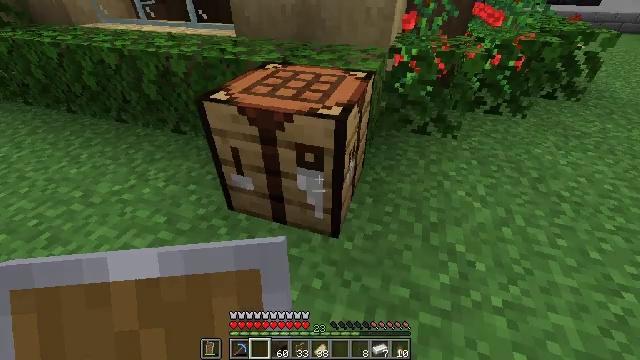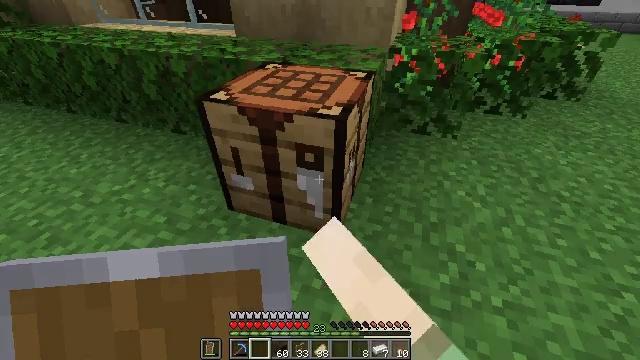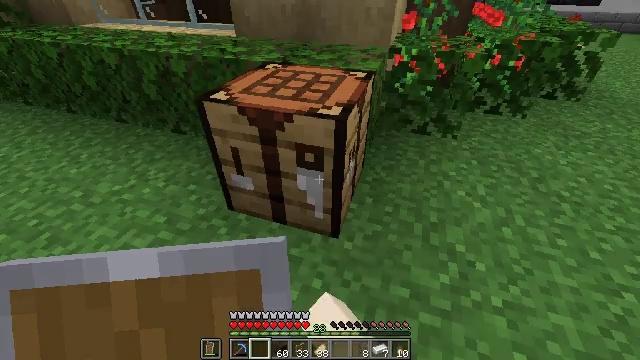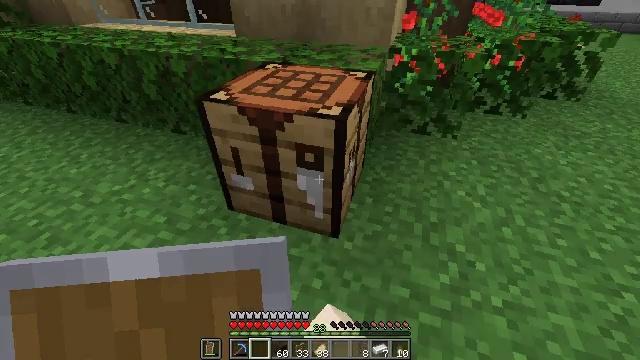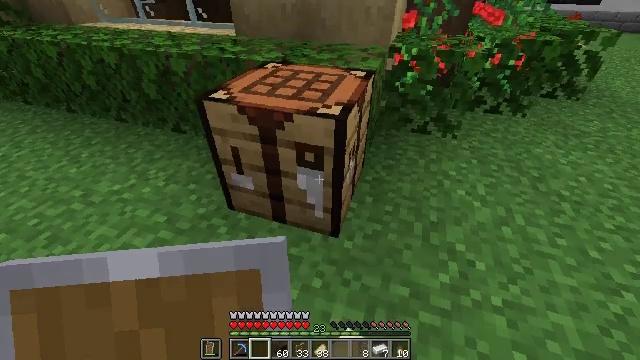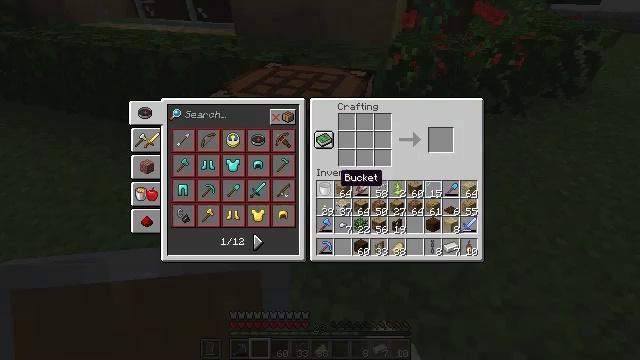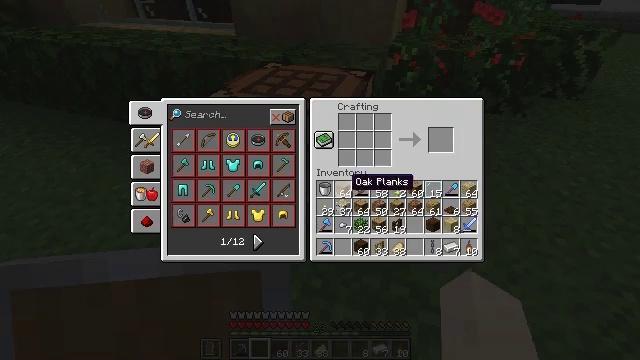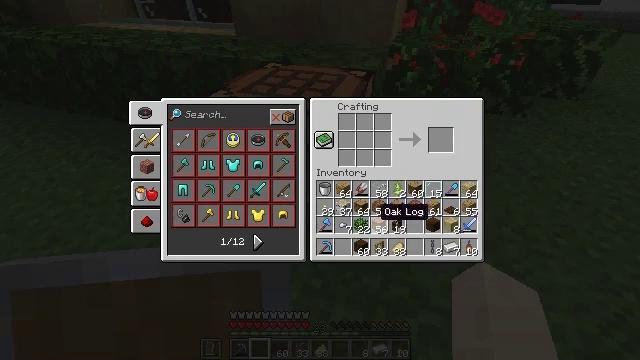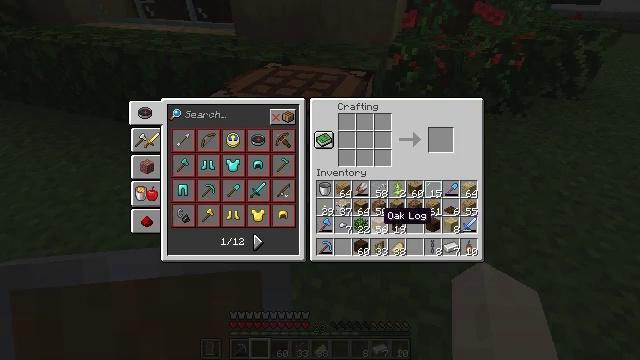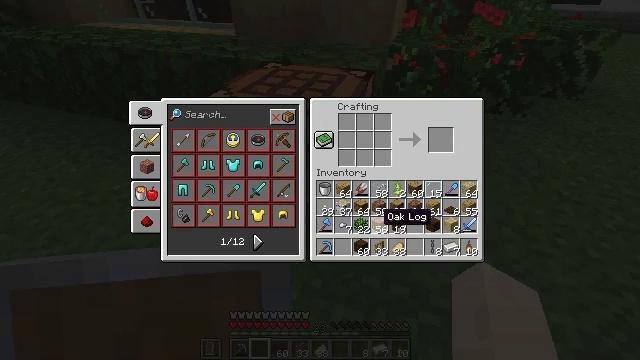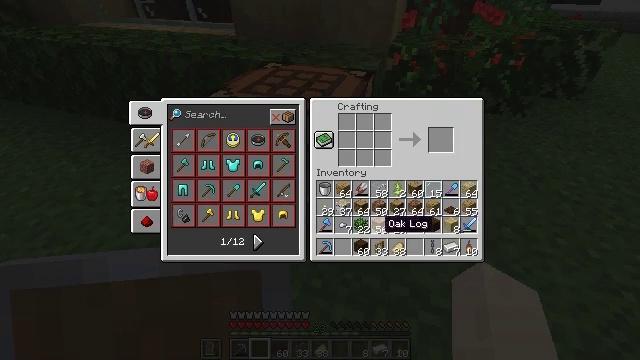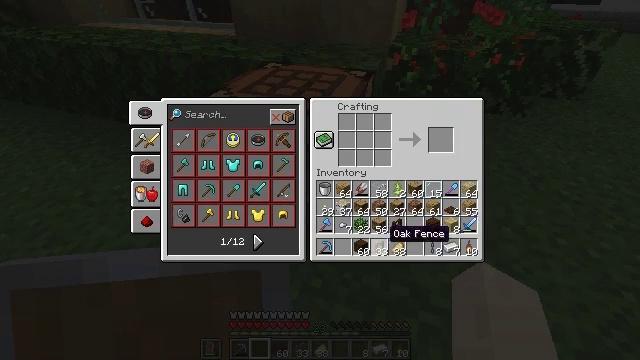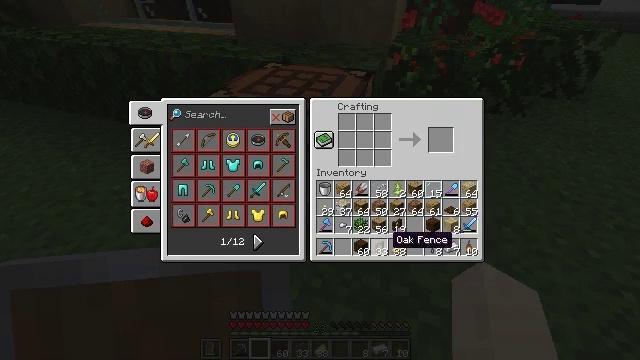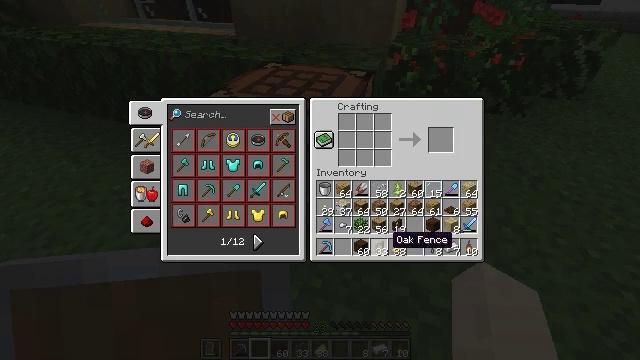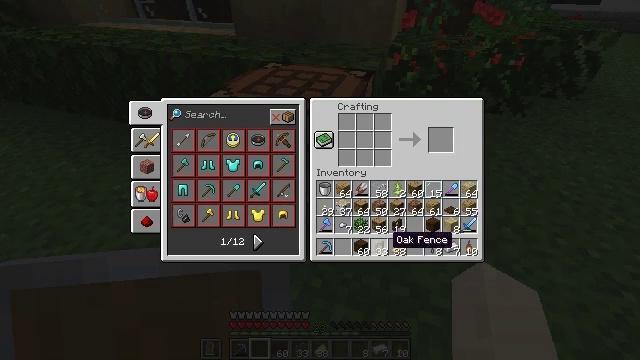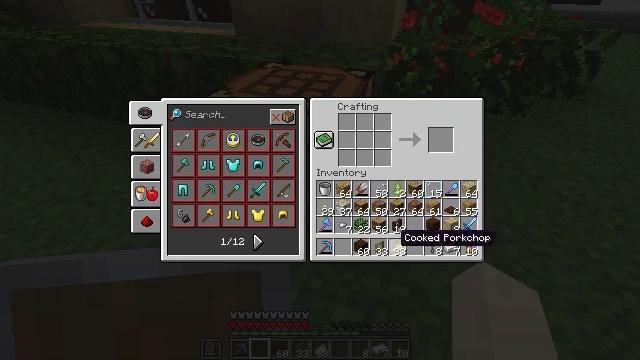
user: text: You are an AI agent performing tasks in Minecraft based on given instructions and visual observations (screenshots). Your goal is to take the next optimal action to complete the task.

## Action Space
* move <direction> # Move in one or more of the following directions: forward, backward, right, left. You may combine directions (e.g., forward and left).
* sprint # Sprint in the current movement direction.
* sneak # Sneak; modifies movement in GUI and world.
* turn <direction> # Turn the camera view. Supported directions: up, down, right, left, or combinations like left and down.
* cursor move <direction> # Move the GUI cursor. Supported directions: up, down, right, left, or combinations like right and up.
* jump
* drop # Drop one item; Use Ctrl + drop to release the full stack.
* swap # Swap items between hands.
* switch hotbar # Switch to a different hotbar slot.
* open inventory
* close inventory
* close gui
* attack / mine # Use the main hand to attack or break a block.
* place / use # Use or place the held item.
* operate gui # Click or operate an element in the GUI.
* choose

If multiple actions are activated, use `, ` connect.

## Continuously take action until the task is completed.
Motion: motion action
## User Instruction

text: Use a crafting table to make birch slabs.
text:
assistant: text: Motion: use / place
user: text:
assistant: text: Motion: use / place
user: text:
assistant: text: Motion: no_op
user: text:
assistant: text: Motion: no_op
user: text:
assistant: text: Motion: cursor move right, open gui
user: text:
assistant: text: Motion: cursor move right
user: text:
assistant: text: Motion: cursor move right and down
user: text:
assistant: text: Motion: no_op
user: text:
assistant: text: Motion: no_op
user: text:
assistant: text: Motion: cursor move down
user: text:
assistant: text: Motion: cursor move down
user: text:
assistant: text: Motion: no_op
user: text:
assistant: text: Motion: no_op
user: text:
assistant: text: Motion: no_op
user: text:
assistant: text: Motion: cursor move right
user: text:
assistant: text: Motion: cursor move right and up
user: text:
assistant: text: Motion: cursor move right and up
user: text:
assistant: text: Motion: no_op
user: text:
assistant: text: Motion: no_op
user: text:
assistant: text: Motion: cursor move left
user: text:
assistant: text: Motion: no_op
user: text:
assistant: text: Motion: no_op
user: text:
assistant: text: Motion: no_op
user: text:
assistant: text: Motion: no_op
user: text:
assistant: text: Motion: no_op
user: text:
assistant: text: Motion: no_op
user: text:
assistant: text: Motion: no_op
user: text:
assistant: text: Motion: no_op
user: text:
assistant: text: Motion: no_op
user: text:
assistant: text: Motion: no_op